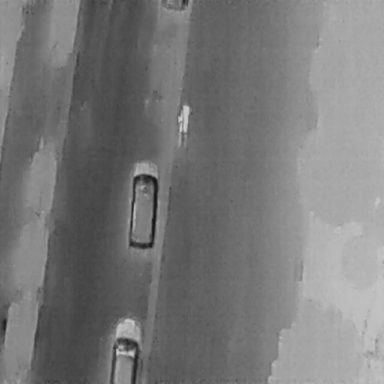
There are three Cars in the infrared image.